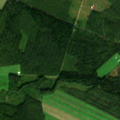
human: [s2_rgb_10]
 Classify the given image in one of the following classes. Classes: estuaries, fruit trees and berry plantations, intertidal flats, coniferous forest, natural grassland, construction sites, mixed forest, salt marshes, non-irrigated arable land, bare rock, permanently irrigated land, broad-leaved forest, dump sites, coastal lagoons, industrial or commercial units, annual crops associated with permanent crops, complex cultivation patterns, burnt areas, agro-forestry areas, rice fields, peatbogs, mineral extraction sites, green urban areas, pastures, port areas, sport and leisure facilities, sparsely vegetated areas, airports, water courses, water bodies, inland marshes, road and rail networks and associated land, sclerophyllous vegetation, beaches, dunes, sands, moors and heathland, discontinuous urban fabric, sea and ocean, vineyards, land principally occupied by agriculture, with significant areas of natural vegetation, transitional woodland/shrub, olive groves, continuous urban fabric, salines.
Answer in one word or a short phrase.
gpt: non-irrigated arable land, coniferous forest, mixed forest